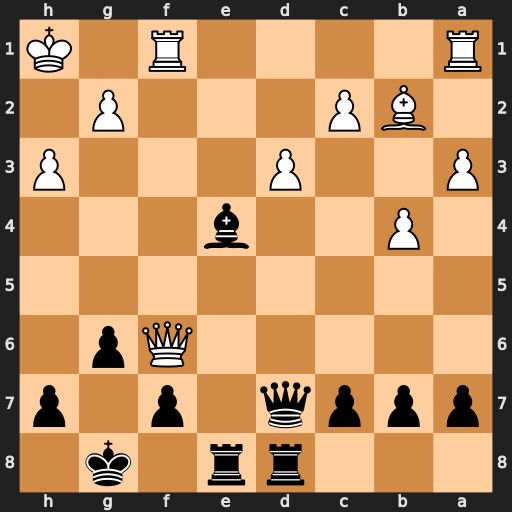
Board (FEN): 3rr1k1/pppq1p1p/5Qp1/8/1P2b3/P2P3P/1BP3P1/R4R1K
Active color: b
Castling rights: -
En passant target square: -
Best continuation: Qxh3+ Kg1 Qxg2#